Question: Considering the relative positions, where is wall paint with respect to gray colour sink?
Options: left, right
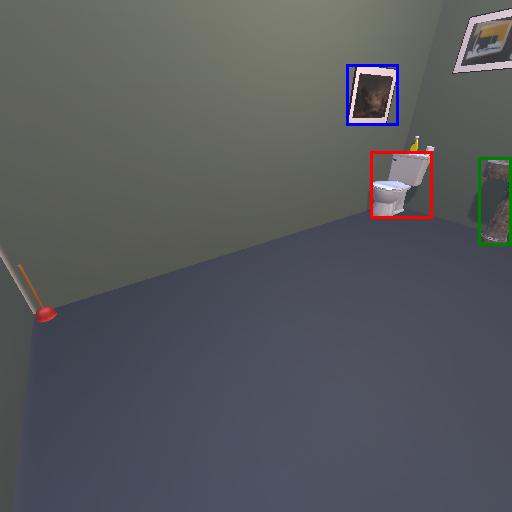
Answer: left